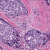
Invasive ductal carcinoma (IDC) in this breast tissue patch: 1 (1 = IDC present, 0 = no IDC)